Question: Count the number of objects in the diagram.
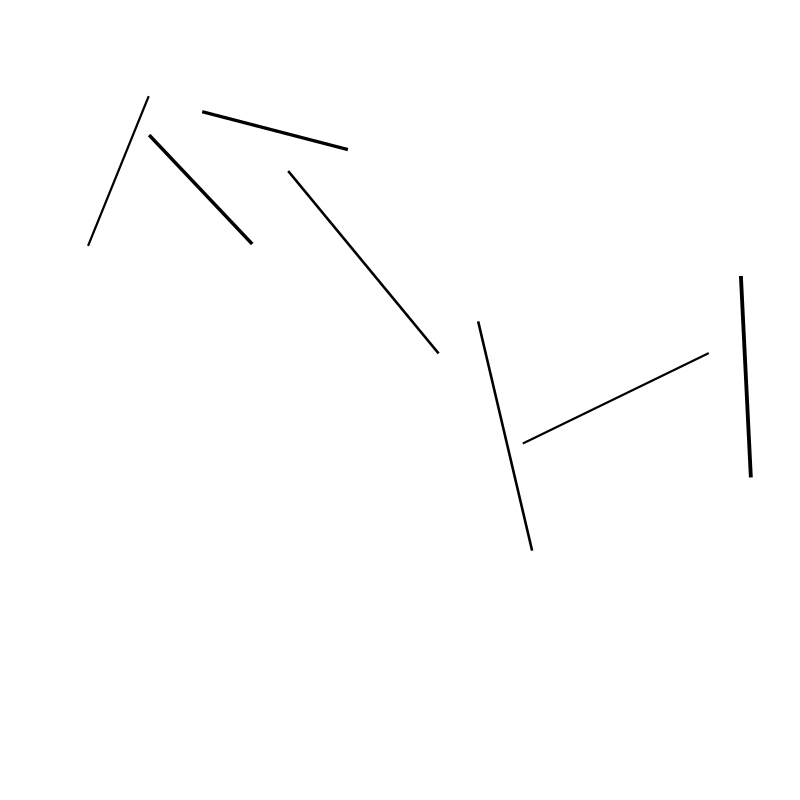
Answer: 7